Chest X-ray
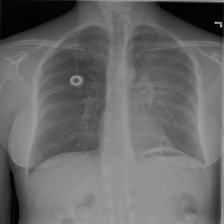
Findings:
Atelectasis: positive
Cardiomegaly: negative
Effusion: positive
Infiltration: negative
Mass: negative
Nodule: negative
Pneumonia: negative
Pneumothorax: negative
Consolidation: negative
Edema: negative
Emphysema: negative
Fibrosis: negative
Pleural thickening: negative
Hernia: negative